Interaction volume radius: 5 \u00c5
Interaction volume height: 15 \u00c5
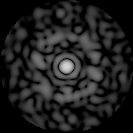
Disorder parameter: 0.8492